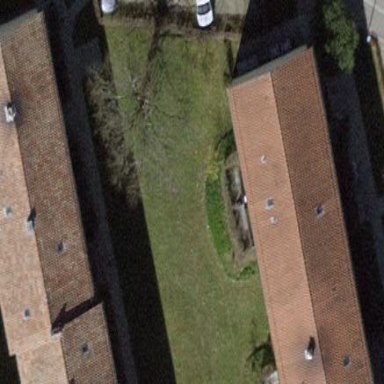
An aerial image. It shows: Building with flat roof.